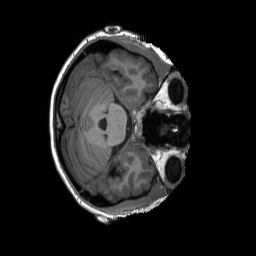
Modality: T1w
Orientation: axial
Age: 26
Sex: female
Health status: healthy
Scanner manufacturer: siemens
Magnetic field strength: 3 T
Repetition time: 2.3 s
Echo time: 0.00229 s